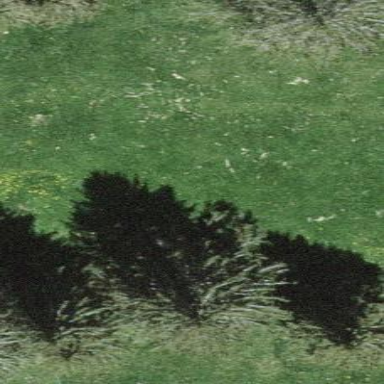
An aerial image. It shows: Serene woodland landscape.